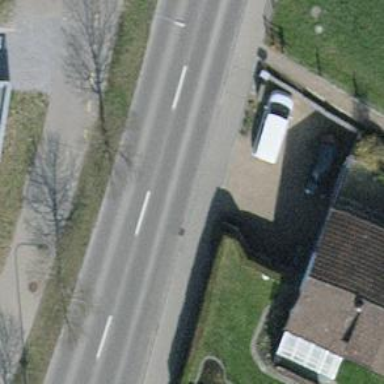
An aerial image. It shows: Hedge acting as barrier.